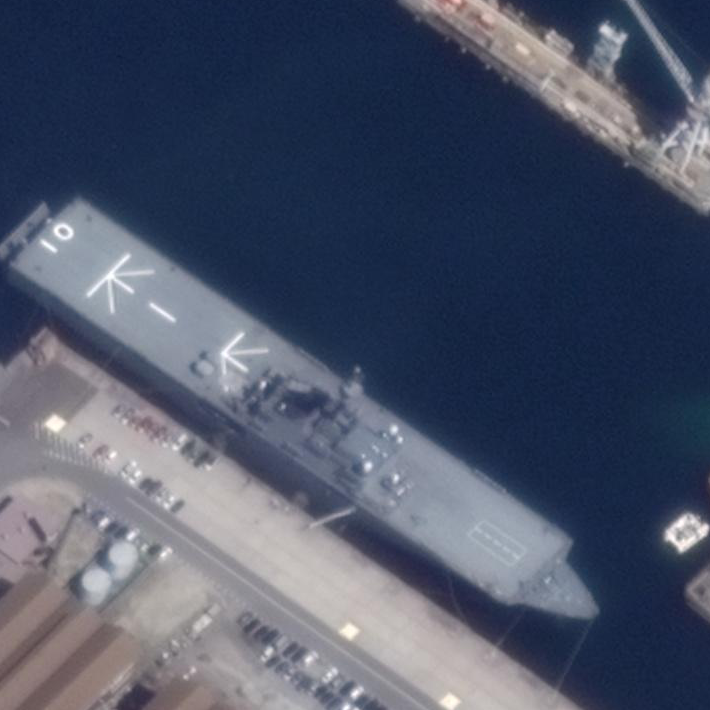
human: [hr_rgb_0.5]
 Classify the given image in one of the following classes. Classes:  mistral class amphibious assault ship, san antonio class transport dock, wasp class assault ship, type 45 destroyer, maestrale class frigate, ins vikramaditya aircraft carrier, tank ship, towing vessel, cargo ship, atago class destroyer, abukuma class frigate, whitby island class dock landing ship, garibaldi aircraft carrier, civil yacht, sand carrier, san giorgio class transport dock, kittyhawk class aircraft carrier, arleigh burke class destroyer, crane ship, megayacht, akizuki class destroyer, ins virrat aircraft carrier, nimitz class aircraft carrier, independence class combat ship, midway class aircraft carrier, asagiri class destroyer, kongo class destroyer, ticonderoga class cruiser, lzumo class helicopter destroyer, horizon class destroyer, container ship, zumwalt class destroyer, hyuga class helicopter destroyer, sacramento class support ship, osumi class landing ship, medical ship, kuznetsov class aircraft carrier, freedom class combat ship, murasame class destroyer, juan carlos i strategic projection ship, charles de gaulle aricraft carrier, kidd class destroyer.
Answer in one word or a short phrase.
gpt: Osumi class landing ship